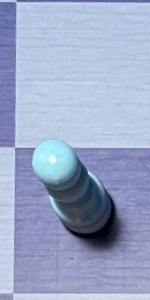
Label: Pawn_White